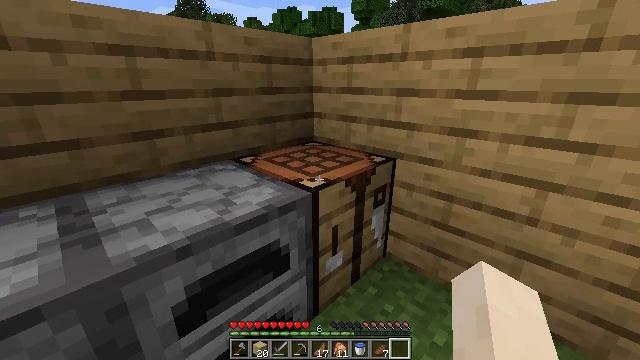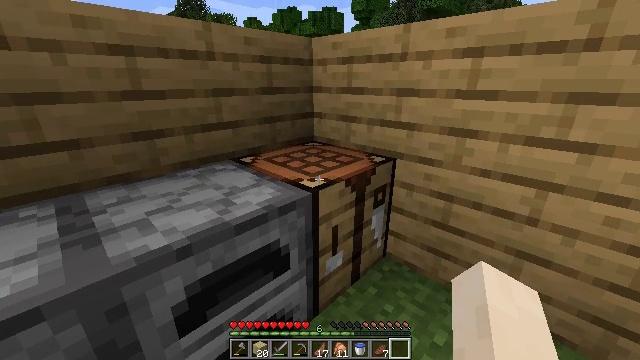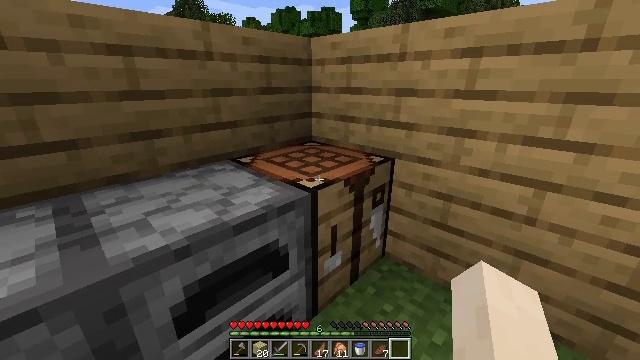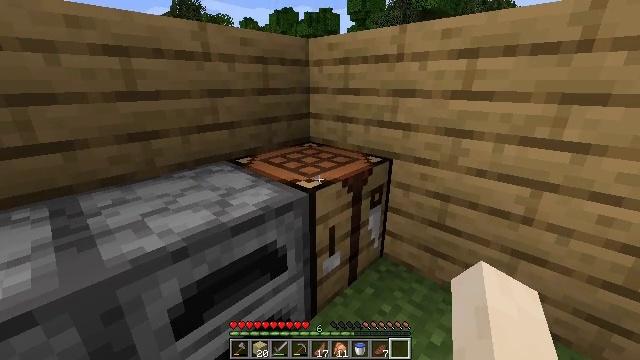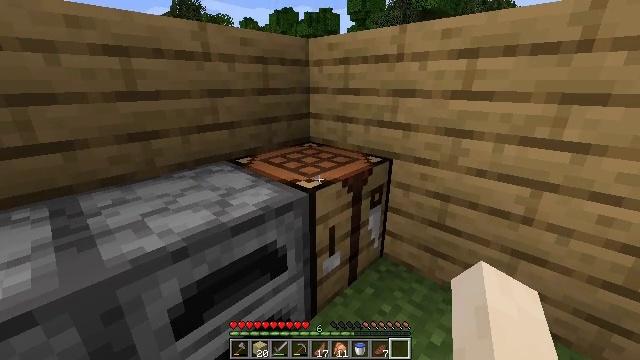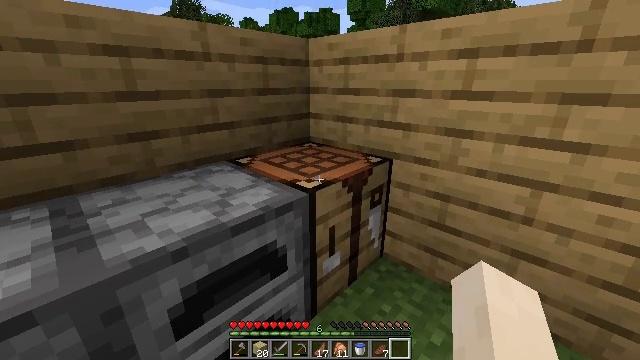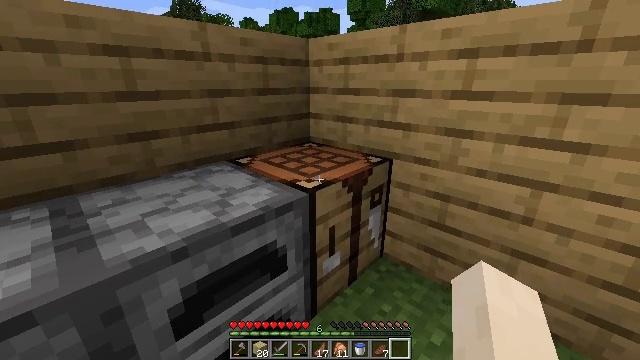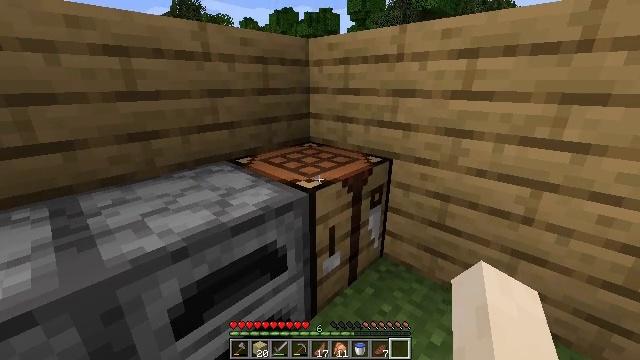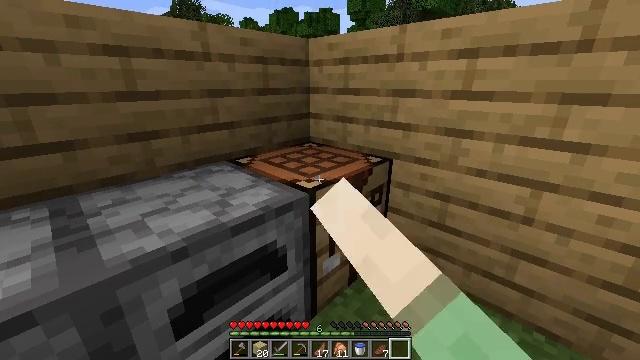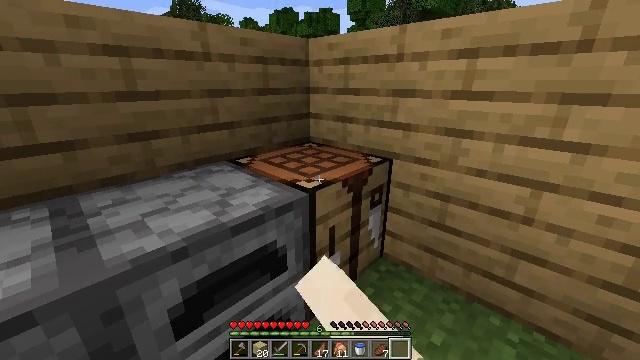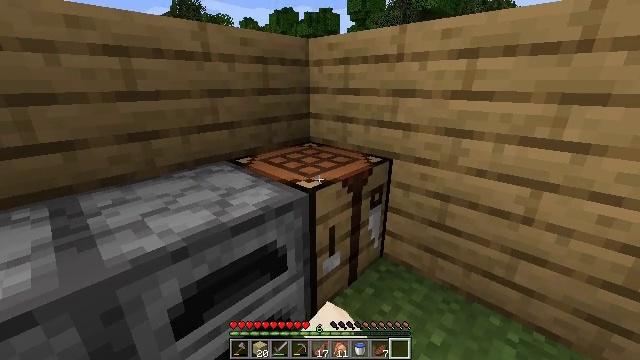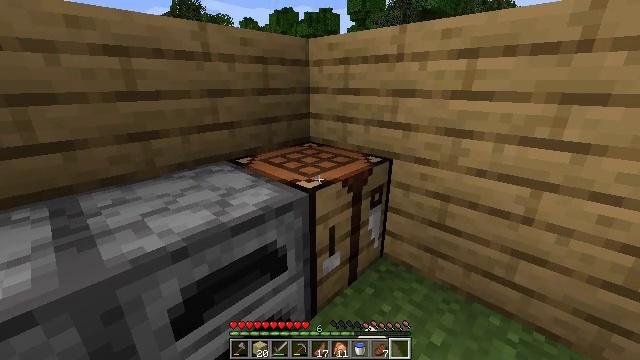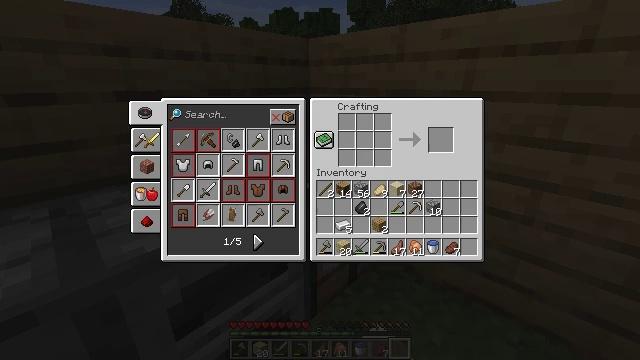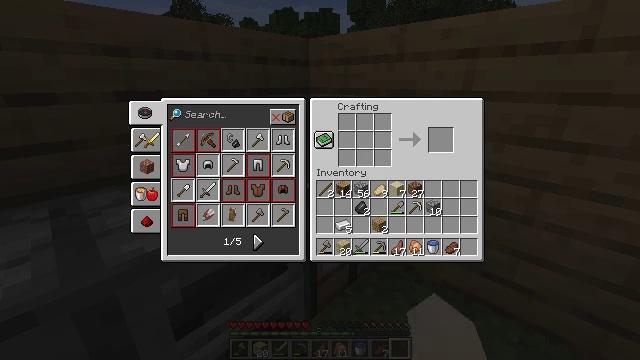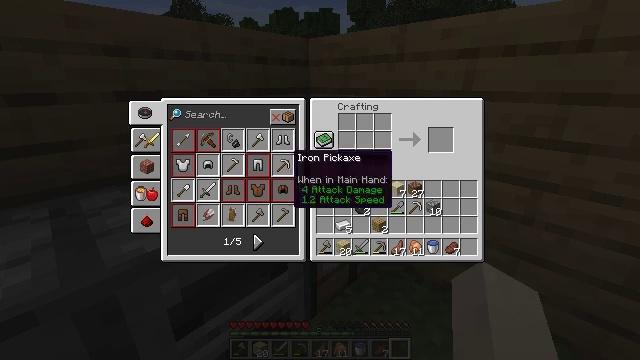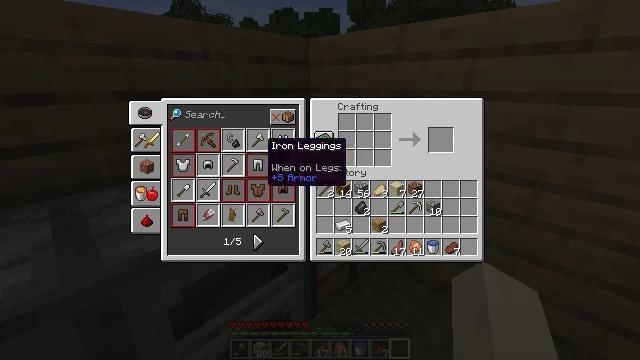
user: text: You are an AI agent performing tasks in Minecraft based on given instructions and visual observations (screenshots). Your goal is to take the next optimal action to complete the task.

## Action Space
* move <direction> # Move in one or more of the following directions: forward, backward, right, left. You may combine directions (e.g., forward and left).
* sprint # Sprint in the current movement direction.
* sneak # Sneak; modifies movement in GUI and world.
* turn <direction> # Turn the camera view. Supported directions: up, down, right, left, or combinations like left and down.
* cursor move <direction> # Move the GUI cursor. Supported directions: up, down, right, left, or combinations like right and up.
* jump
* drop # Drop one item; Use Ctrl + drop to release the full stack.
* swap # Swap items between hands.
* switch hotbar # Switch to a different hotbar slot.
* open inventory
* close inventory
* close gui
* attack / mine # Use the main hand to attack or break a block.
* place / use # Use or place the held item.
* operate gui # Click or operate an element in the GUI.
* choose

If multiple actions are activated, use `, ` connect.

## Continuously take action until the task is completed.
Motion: motion action
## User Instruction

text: Open the crafting table to craft a birch door.
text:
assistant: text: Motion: no_op
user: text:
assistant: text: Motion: no_op
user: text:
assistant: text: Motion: no_op
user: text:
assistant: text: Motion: no_op
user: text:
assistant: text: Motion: no_op
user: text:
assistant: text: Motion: no_op
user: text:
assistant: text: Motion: use / place
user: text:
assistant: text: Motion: use / place
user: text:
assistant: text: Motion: no_op
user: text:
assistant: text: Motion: no_op
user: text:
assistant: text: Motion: no_op
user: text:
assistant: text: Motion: open gui
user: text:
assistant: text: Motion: no_op
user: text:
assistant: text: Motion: cursor move left and up
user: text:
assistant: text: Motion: cursor move left and up
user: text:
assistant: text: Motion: cursor move left and up
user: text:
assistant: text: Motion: no_op
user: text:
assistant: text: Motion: no_op
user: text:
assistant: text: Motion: no_op
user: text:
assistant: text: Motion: cursor move left and up
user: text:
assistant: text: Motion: cursor move up
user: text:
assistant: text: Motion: no_op
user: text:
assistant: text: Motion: no_op
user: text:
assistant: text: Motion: no_op
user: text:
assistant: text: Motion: operate gui
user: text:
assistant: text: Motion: operate gui
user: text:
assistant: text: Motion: no_op
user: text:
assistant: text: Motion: no_op
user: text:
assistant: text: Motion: move right
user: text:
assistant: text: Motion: move right